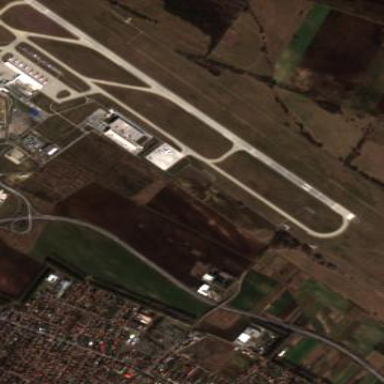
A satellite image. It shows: Runway made of concrete at airport.